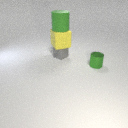
large yellow rubber cube above small gray rubber cube